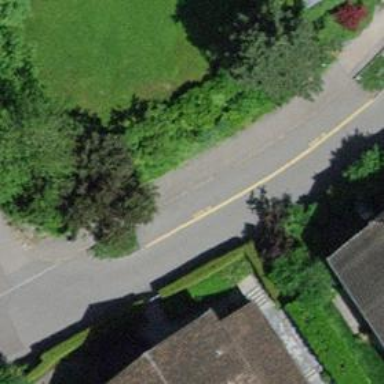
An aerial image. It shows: Hedge acting as barrier.